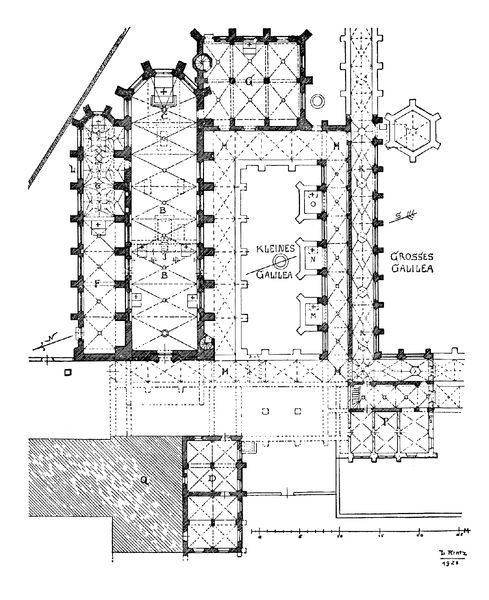
Titel: Kartäuserkirche St. Barbara in Köln
Standort: Köln (EU - D - NRW)
Schlagwörter: gebäude, architektur, kirche, turm, grafik, innenhof, plan, grundriss, kreuzgang, massstab, beschriftet, masstab, gebäudekomplex, hexagon, galilea